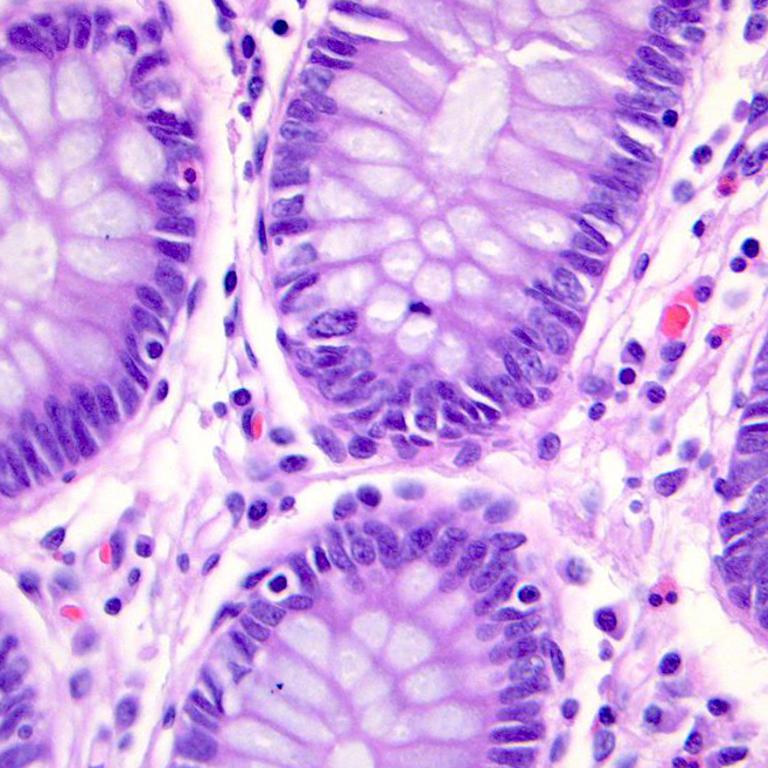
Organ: colon
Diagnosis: benign